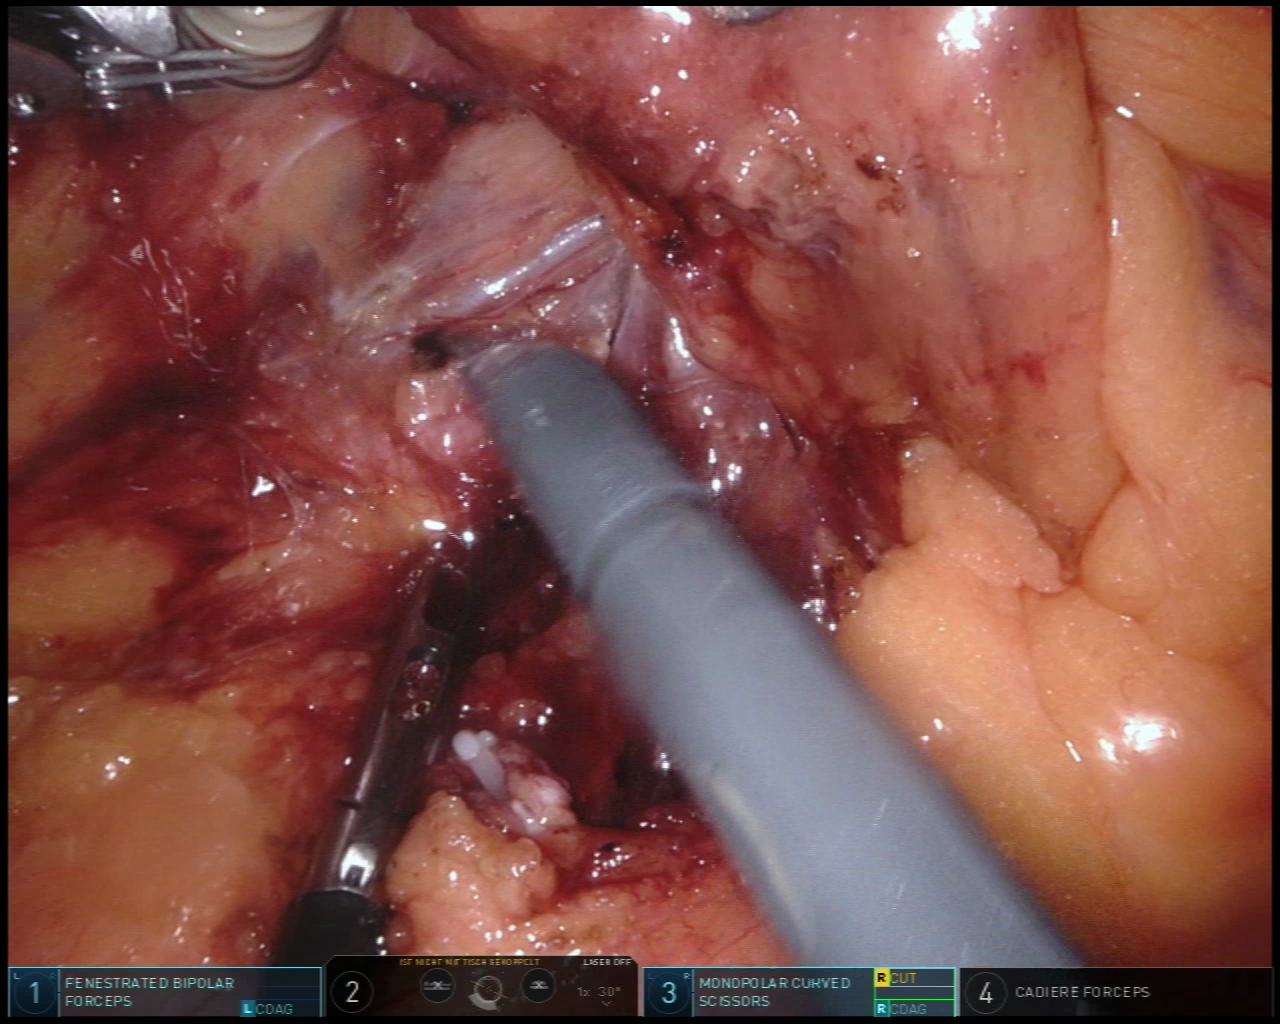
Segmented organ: ureter
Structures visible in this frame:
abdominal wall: no
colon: no
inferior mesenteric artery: no
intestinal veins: no
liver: no
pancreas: no
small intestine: no
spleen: no
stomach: no
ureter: yes
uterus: no
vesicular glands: no